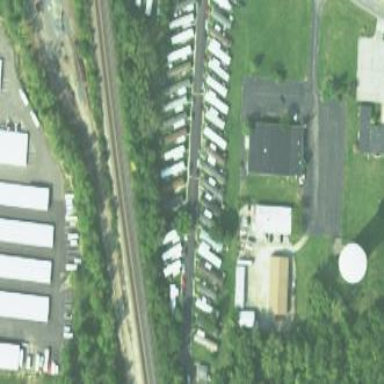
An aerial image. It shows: Residential area known as trailer park.